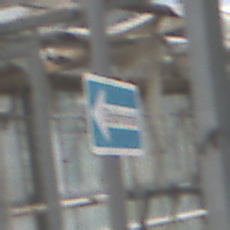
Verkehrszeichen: EinbahnstrasseLinksweisend
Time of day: Midday
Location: Roofed (Special)
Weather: Overcast
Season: NotSpecified
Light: Natural